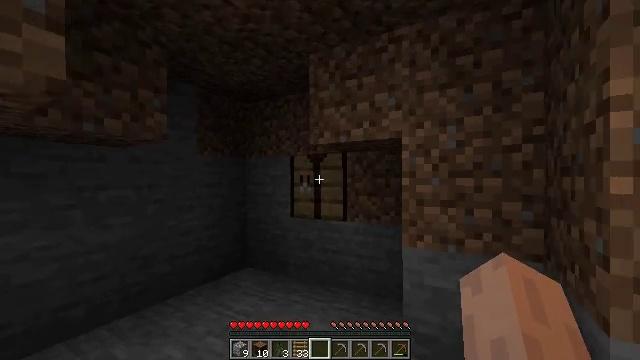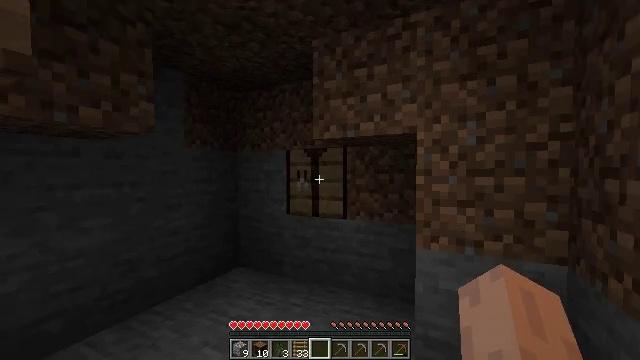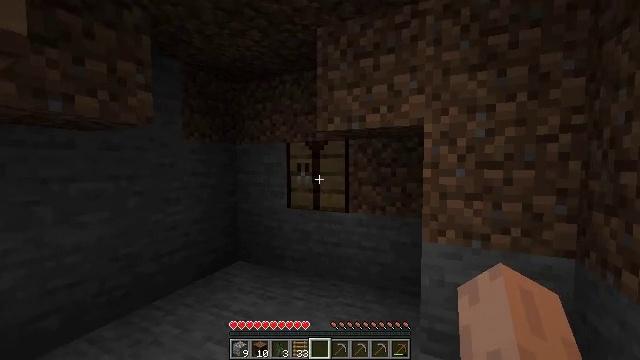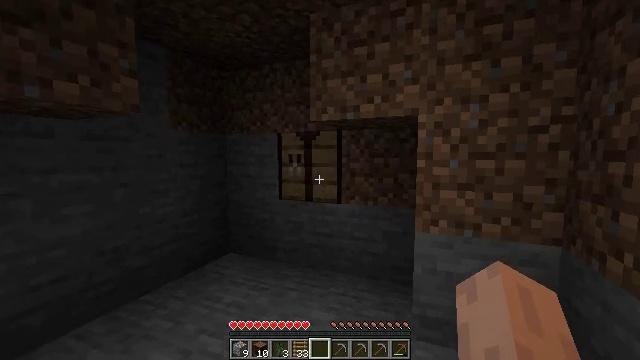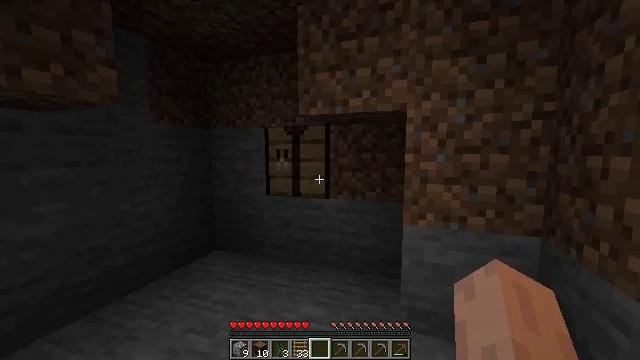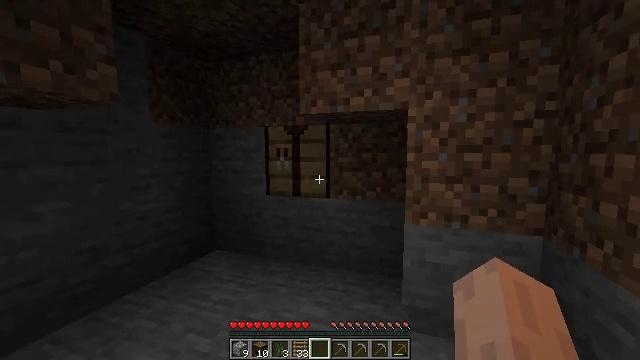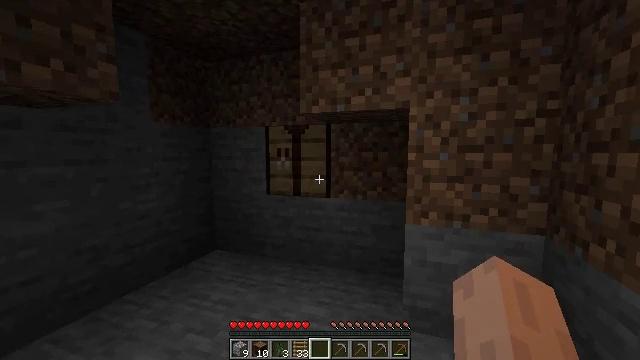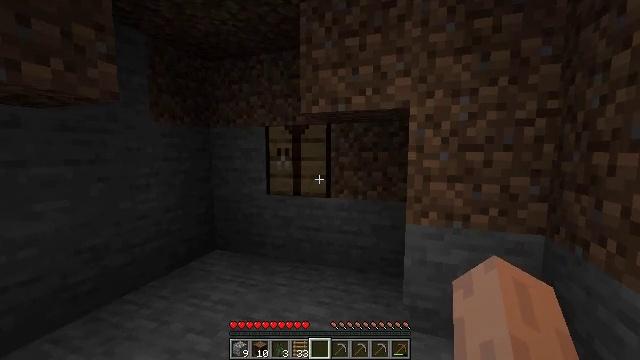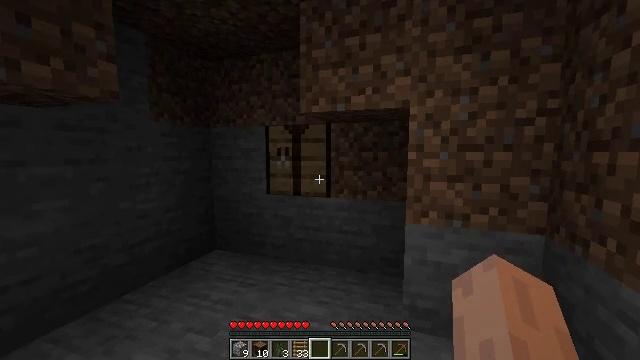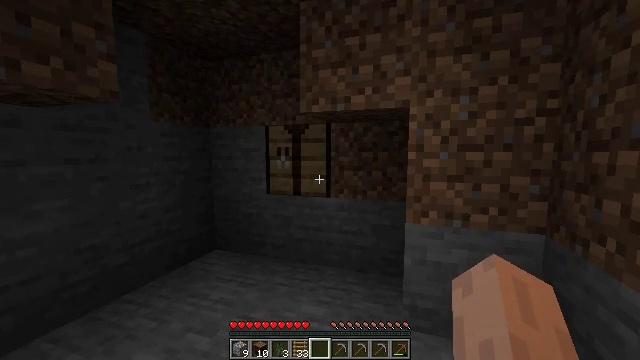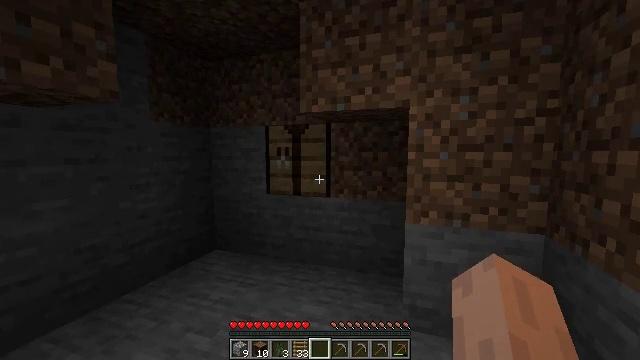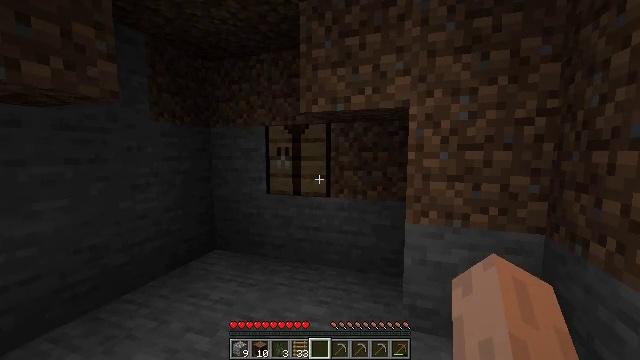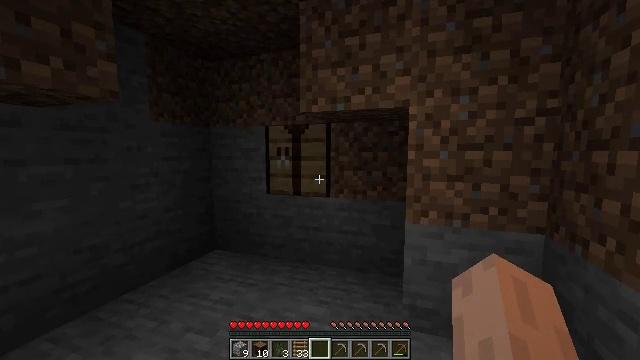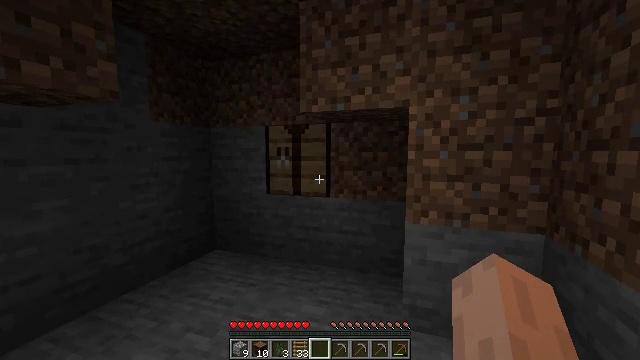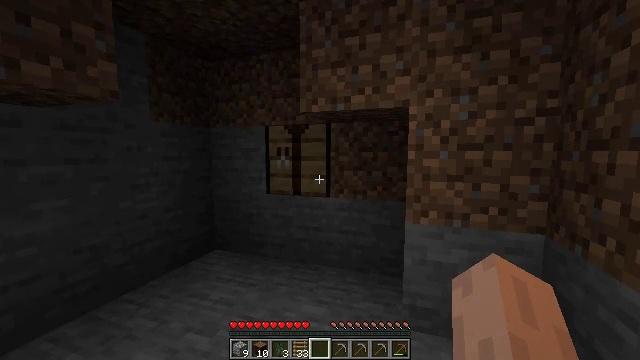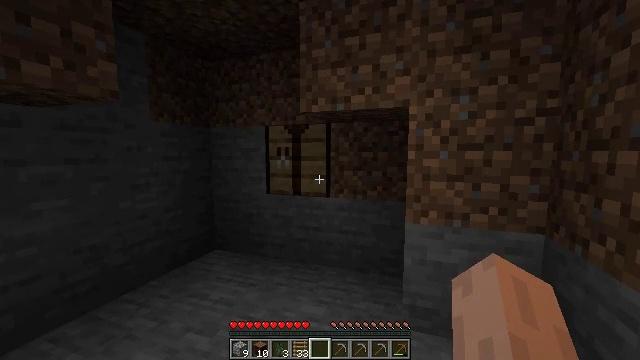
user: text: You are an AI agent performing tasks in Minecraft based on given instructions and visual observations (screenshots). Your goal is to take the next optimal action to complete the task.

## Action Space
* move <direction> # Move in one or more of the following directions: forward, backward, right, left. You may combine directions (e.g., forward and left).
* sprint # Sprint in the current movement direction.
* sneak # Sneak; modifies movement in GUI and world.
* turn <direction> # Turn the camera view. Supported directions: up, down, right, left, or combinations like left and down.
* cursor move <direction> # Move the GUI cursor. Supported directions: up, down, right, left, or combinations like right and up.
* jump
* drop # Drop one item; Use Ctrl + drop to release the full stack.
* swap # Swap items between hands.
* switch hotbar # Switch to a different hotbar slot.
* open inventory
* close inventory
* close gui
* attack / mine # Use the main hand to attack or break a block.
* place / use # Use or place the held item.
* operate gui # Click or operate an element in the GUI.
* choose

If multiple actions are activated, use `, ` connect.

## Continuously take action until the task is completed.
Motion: motion action
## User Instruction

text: Craft planks from spruce logs.
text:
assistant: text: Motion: move left, turn right and down
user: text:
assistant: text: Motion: turn right and down
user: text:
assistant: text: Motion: turn right and down
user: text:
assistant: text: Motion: turn right and down
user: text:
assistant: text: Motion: no_op
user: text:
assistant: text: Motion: no_op
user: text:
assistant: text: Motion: no_op
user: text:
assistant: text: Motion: no_op
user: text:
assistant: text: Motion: no_op
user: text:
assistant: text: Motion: no_op
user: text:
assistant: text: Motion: no_op
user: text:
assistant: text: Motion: no_op
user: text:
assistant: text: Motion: no_op
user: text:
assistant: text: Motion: no_op
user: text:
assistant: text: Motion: no_op
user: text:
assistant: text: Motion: no_op
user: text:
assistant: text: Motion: no_op
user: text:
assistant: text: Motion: no_op
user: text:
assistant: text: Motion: no_op
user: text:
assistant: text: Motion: no_op
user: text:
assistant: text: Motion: no_op
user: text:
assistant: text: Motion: no_op
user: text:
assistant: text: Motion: no_op
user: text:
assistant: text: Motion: no_op
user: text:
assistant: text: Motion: no_op
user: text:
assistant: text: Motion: no_op
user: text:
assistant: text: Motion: no_op
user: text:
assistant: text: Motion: no_op
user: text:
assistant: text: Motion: no_op
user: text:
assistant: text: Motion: no_op